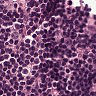
Metastatic tissue present: no